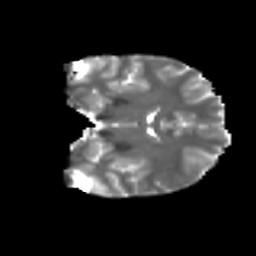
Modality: T2w
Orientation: coronal
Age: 25
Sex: female
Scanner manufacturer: ge
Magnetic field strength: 3 T
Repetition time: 7.8 s
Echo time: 0.0606 s